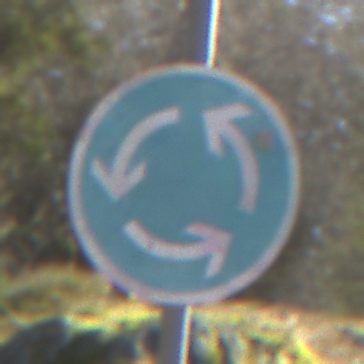
Verkehrszeichen: Kreisverkehr
Umgebung: Outdoor, Nature
Tageszeit: MorningAfternoon
Wetter: Clear
Licht: Natural
Jahreszeit: Winter
Kontrast: HighContrast